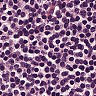
Metastatic tissue present: no